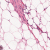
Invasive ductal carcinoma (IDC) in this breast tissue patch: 0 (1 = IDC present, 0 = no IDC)